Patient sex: M
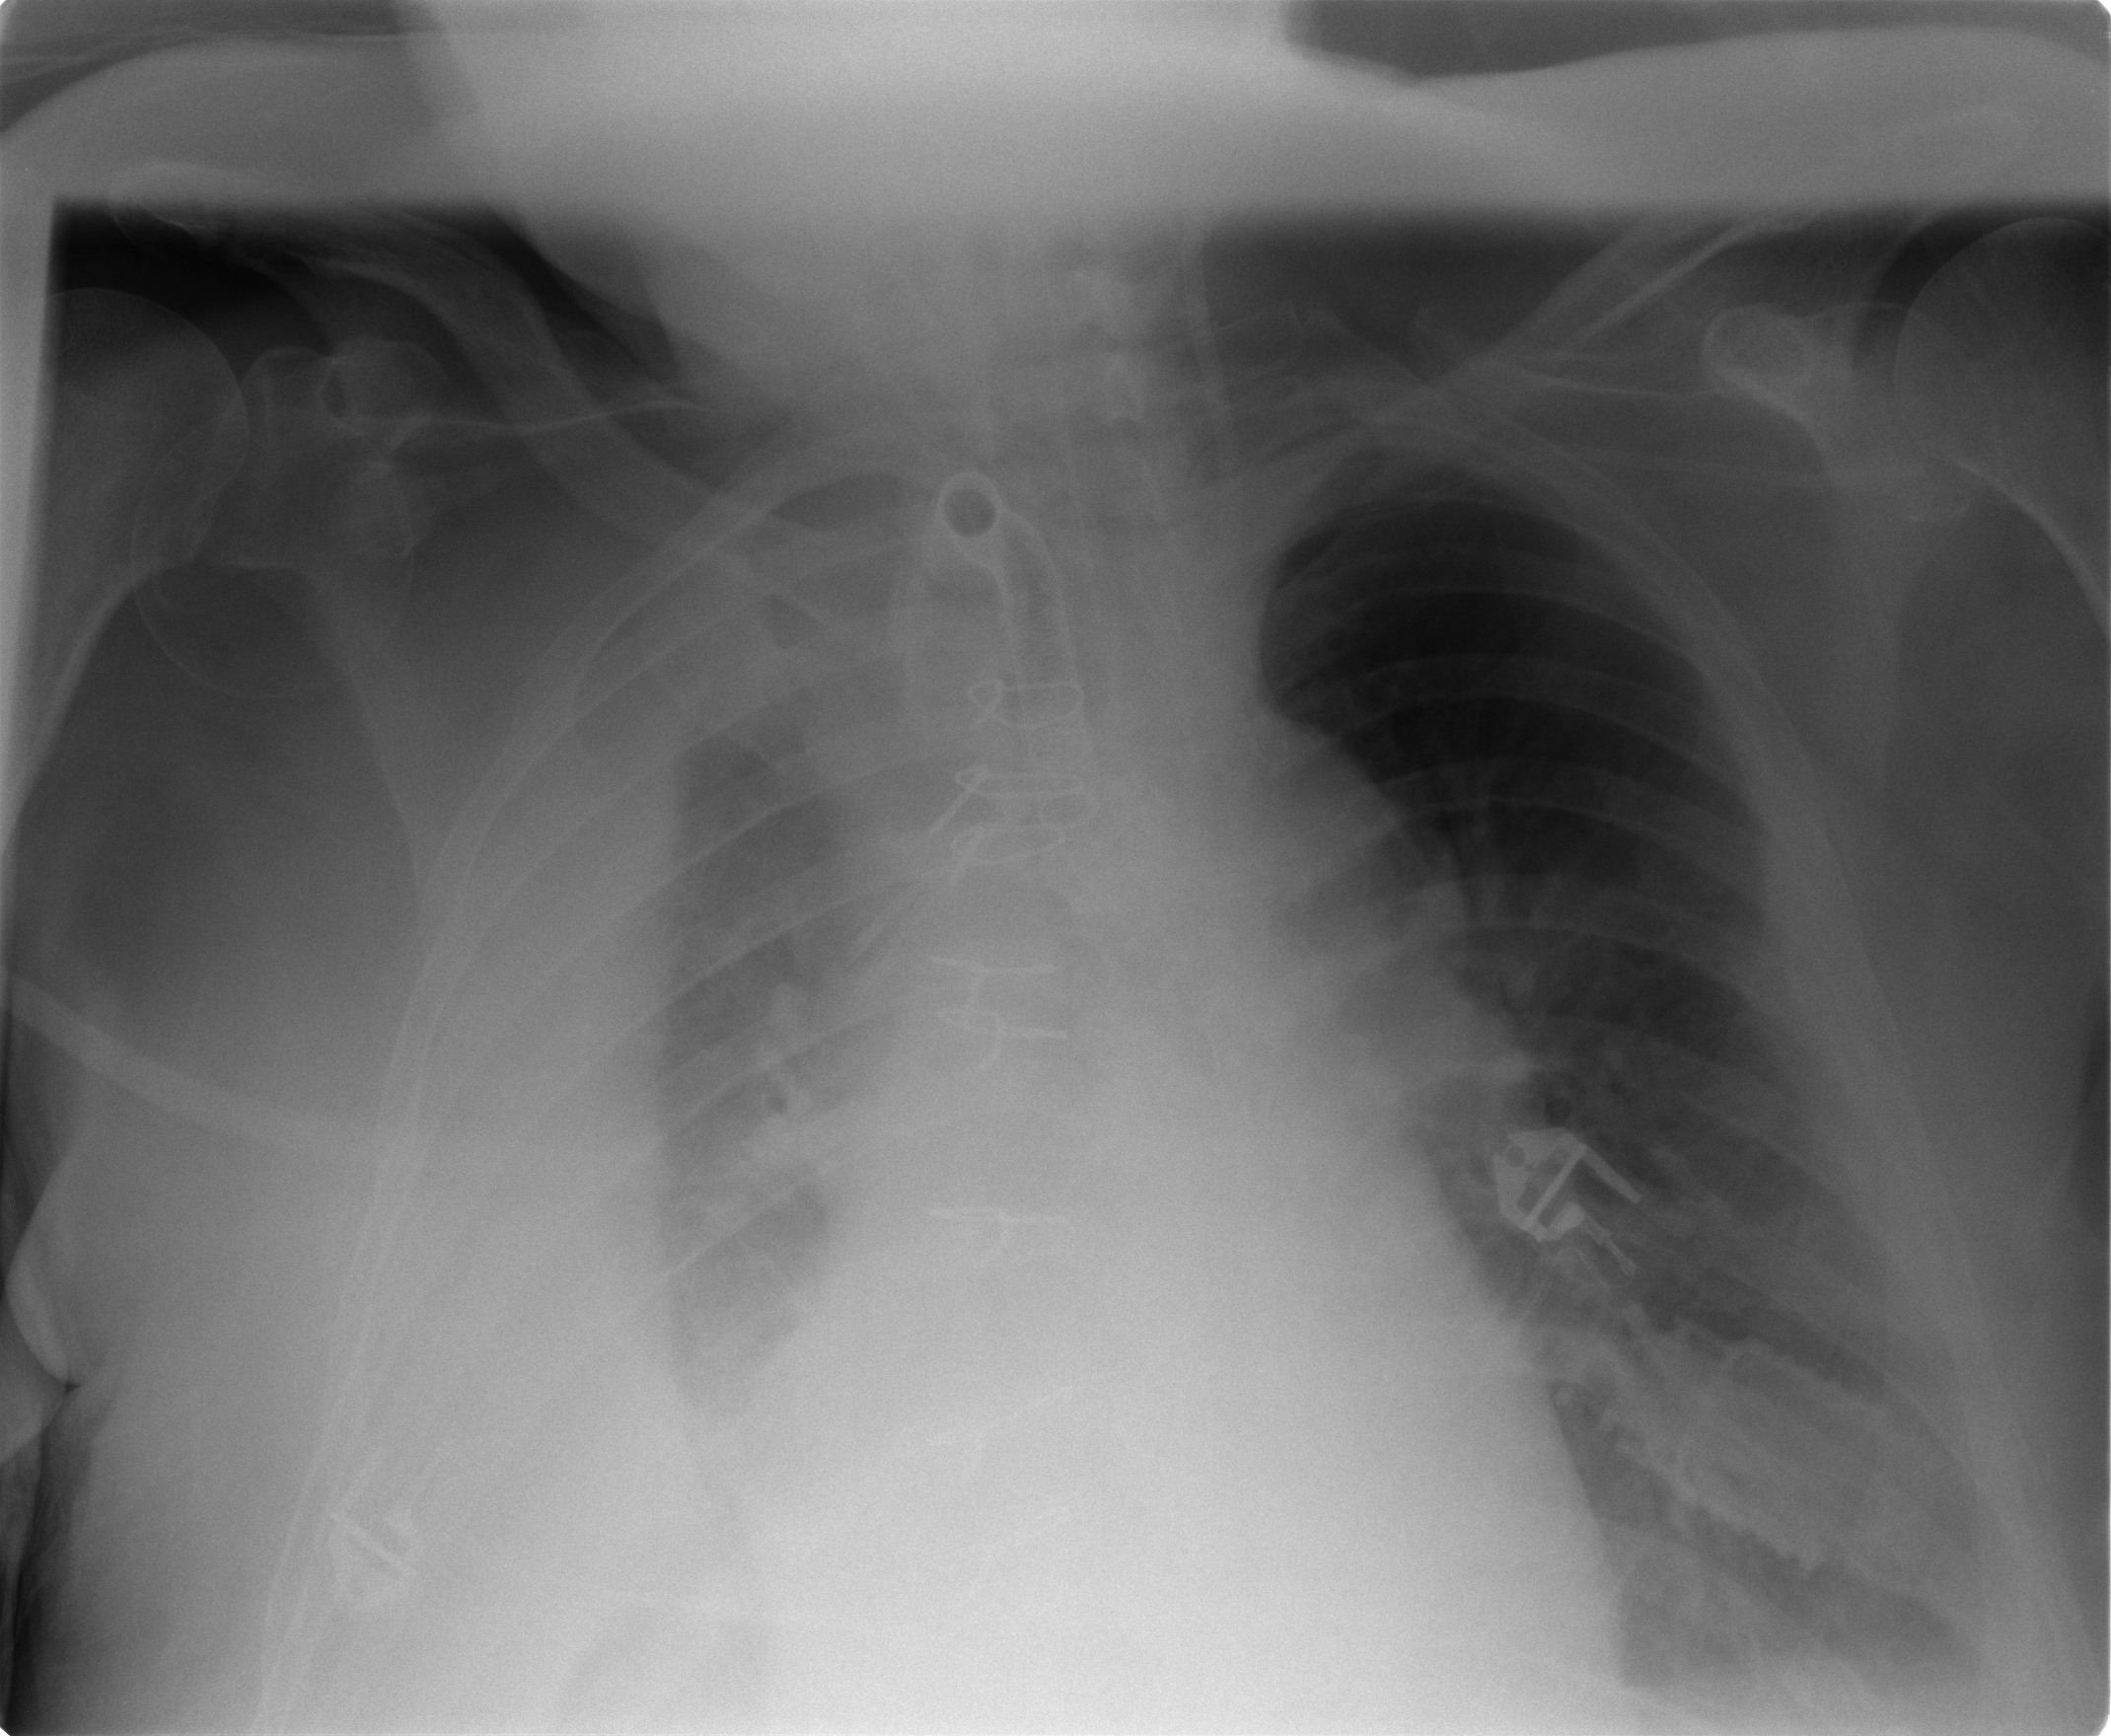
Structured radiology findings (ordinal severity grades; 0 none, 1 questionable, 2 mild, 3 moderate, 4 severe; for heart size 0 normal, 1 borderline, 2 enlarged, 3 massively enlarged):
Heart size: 2
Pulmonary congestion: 2
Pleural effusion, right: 3
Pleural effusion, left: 1
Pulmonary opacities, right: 0
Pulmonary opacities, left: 0
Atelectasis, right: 3
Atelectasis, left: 3